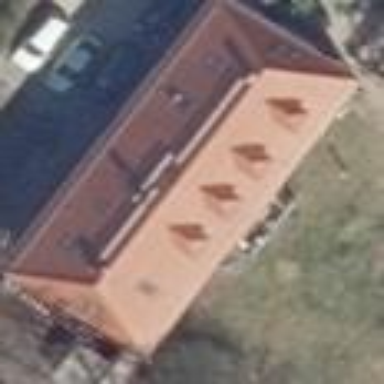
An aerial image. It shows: Apartment building with hipped roof.